Question: I'm currently working with the DIEM 5 CMS system, and my problem is finding how to properly set up a catalog for the image thumbnails. The catalog is outside the main (root/uploads) website catalog and this is my problem. When I create the new catalog via FTP and copy files (web/uploads) it's showing the error "Forbidden 403".
How can I move the uploads catalog?

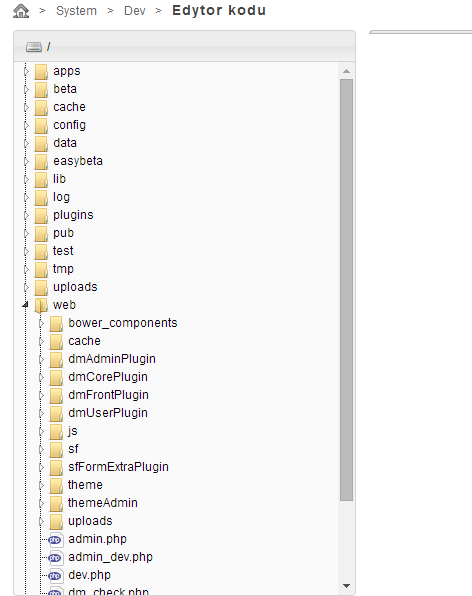
Answer: Make sure the file permissions of the upload folder allow for this. A 403 error indicates a permissions issue.